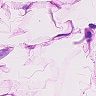
Metastatic tissue present: no